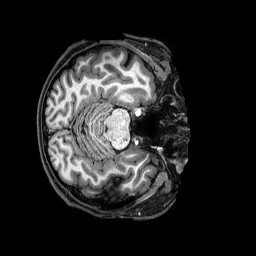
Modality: T1w
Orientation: axial
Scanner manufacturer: philips
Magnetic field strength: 3 T
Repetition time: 2.5 s
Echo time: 0.0057 s